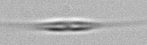
Label: Cylindrotheca